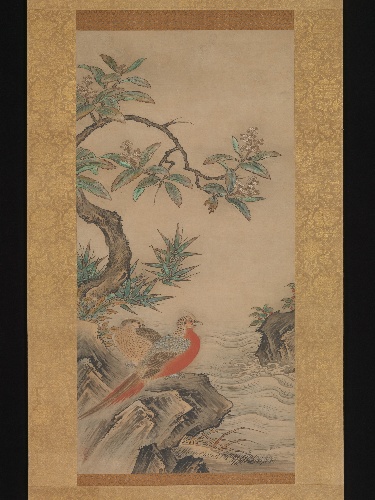
Title: 狩野松栄筆   四季花鳥図|Pheasants among Trees: Flowers of the Four Seasons
Artist: Kano Shōei
Artist bio: Japanese, 1519–1592
Date: probably 1560s
Object type: Hanging scrolls
Classification: Paintings
Medium: Pair of hanging scrolls; ink, color, and gold on paper
Culture: Japan
Period: Muromachi (1392–1573)
Dimensions: Image (a): 37 3/8 × 18 3/8 in. (95 × 46.6 cm)
Overall with mounting (a): 84 3/4 × 26 5/8 in. (215.2 × 67.6 cm)
Overall with knobs (a): 84 3/4 × 28 15/16 in. (215.2 × 73.5 cm)
Image (b): 37 3/8 × 18 3/8 in. (95 × 46.6 cm)
Overall with mounting (b): 84 15/16 × 26 5/8 in. (215.8 × 67.7 cm)
Overall with knobs (b): 84 15/16 × 28 15/16 in. (215.8 × 73.5 cm)
Department: Asian Art
Credit line: Mary Griggs Burke Collection, Gift of the Mary and Jackson Burke Foundation, 2015
Accession year: 2015
Repository: Metropolitan Museum of Art, New York, NY
Tags: Pheasants|Trees